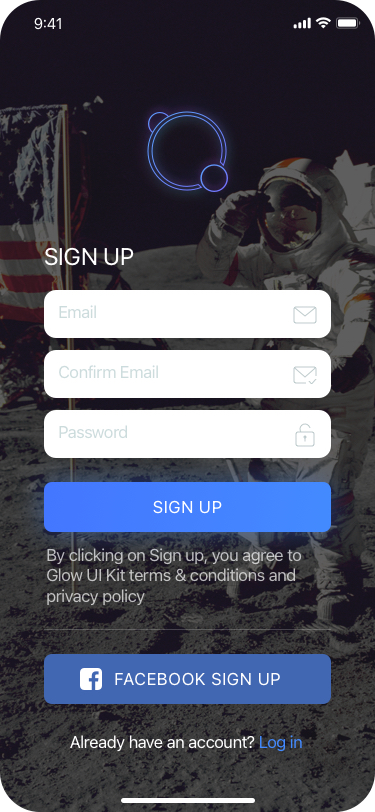
Text in this UI design:
Already have an account? Log in
By clicking on Sign up, you agree to Glow UI Kit terms & conditions and privacy policy
SIGN UP